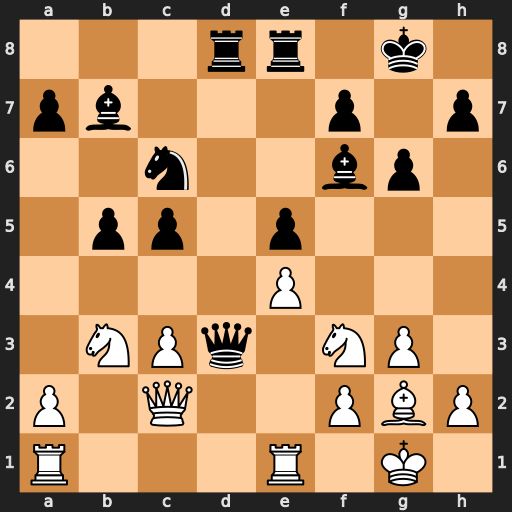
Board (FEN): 3rr1k1/pb3p1p/2n2bp1/1pp1p3/4P3/1NPq1NP1/P1Q2PBP/R3R1K1
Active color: w
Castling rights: -
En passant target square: -
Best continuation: Qxd3 Rxd3 Nxc5 Rxc3 Nxb7